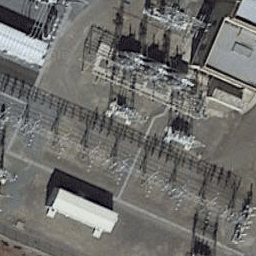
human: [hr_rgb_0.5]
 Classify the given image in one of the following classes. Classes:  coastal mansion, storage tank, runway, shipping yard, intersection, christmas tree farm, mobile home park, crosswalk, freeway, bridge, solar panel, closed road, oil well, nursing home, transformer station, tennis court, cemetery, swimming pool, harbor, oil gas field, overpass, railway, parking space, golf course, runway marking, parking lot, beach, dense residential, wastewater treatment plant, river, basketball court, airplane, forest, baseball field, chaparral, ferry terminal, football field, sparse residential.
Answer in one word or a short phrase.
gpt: transformer station